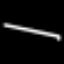
Label: line